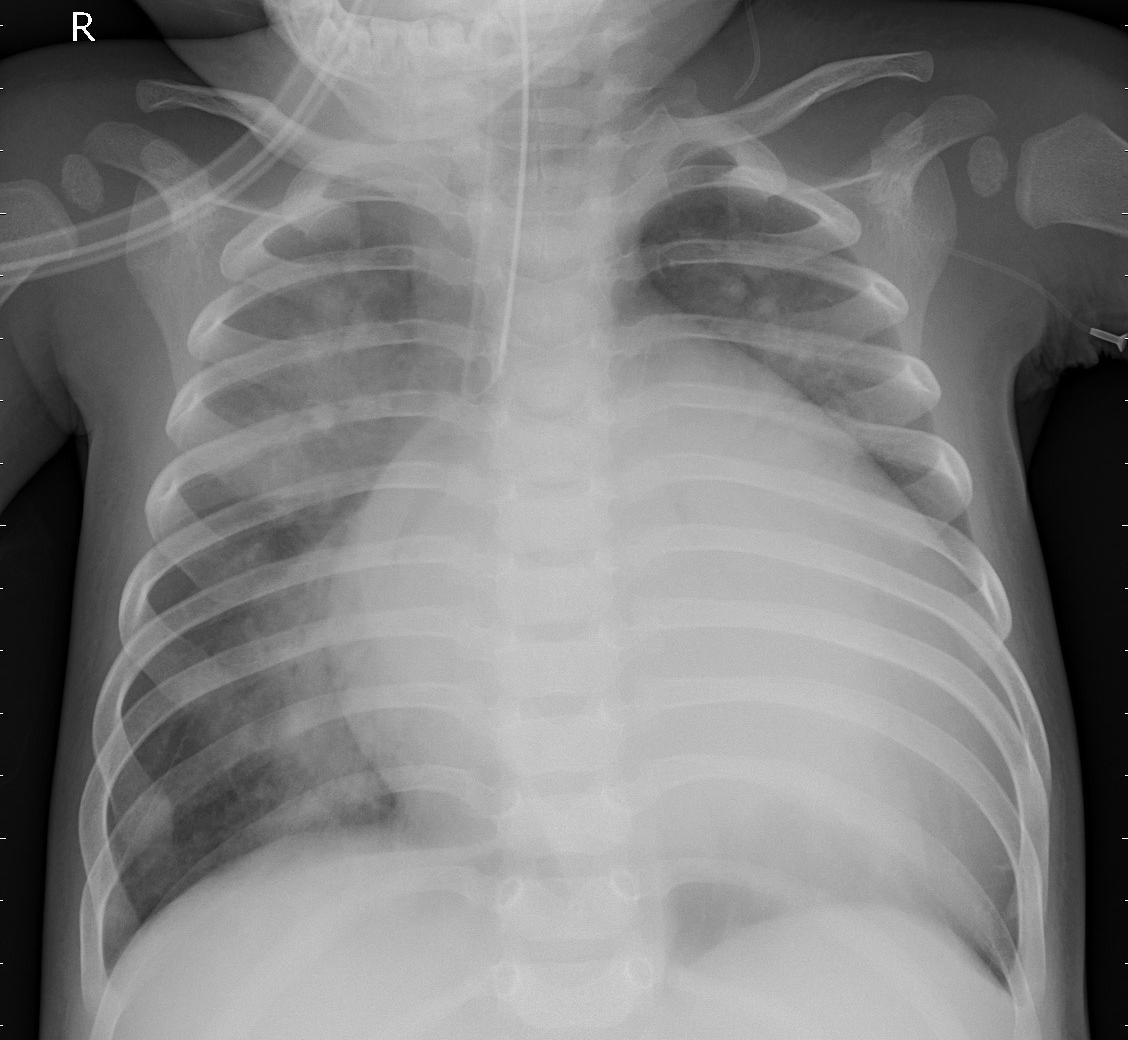
Diagnosis: PNEUMONIA